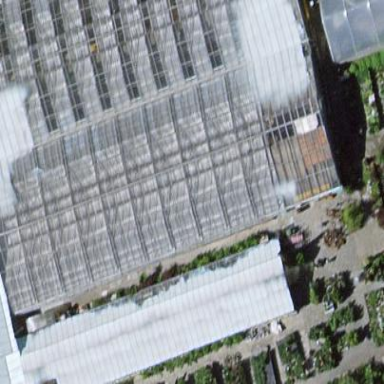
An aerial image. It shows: Greenhouse.